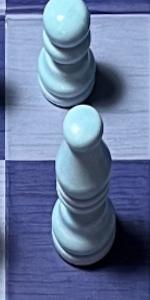
Label: Bishop_White